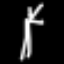
Label: palm tree